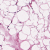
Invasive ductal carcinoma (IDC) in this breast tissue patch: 0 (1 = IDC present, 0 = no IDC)